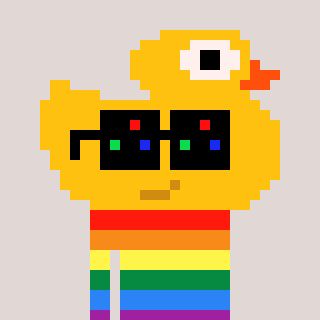
a pixel art character with square black sunglasses, a ducky-shaped head and a magenta-colored body on a warm background